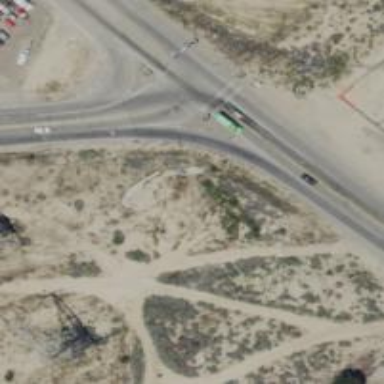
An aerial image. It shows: Primary link road with asphalt surface.